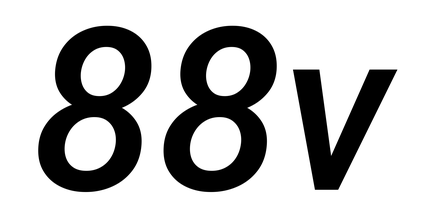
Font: Roboto-Italic_Medium_Italic